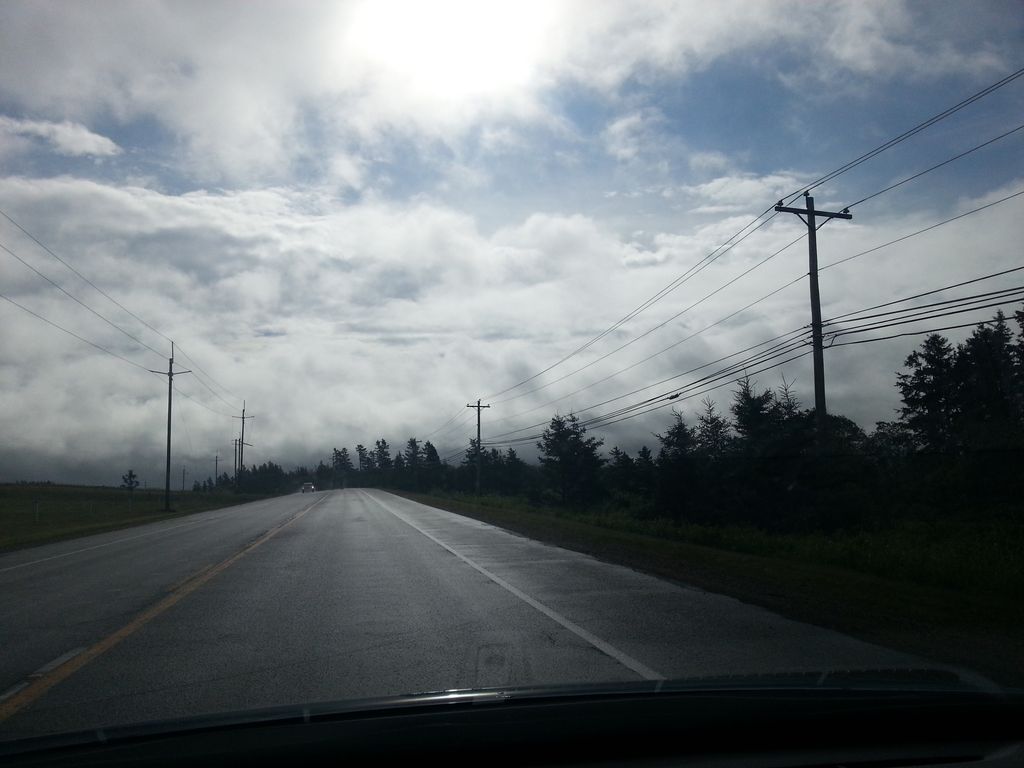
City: charlottetown